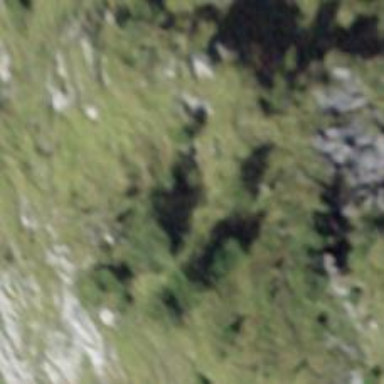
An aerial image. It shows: Natural cliff.